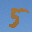
Label: 5